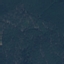
Land use / land cover class: Forest